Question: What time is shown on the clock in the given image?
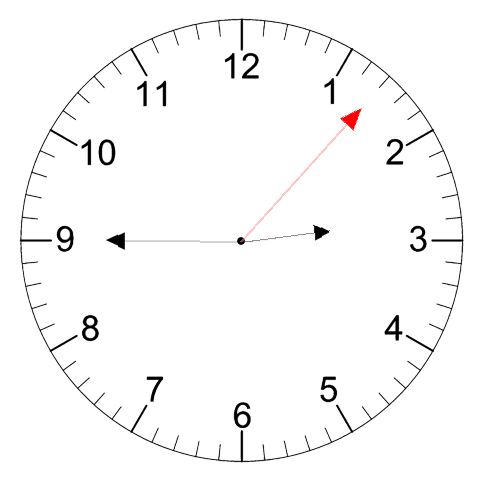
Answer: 02:45:07